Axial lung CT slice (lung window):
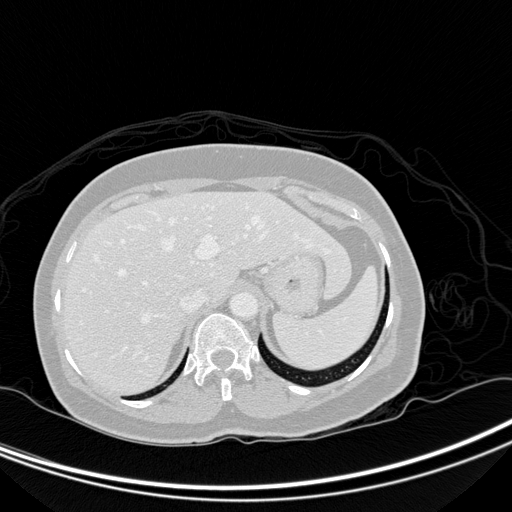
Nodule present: no